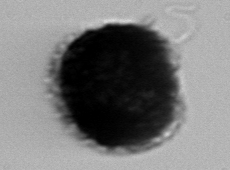
Label: Gonyaulax